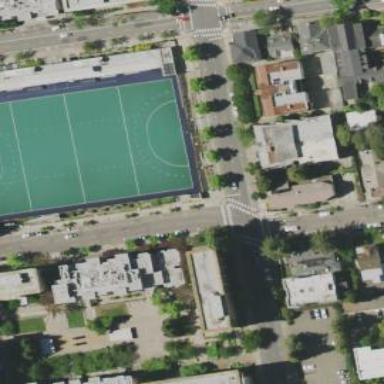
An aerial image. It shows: Soccer pitch designated for leisure and sports activities.